Question: The figure describes the ball exchange problem. The white ball can exchange positions with the adjacent colored balls in the 4-neighborhood. The target state is that all balls are arranged in the order of red, blue, green, and yellow from the upper left corner in the order of rows first and columns. How many exchanges are needed?
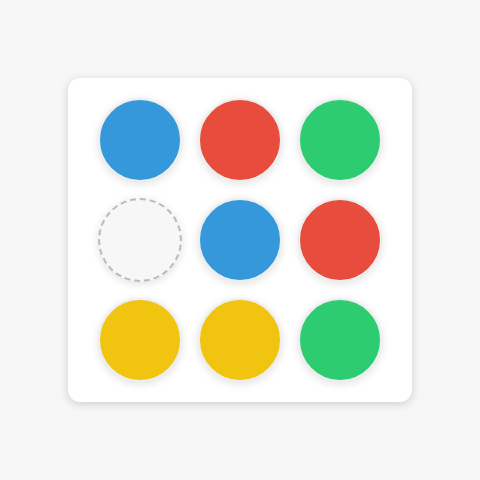
Answer: 9